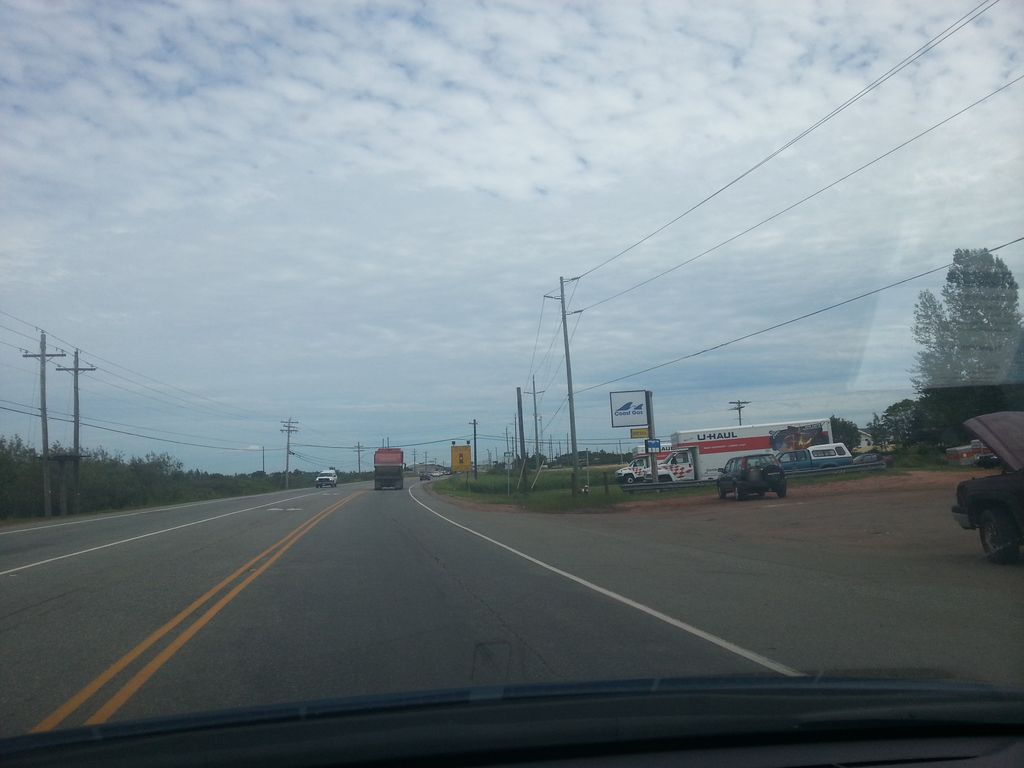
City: charlottetown